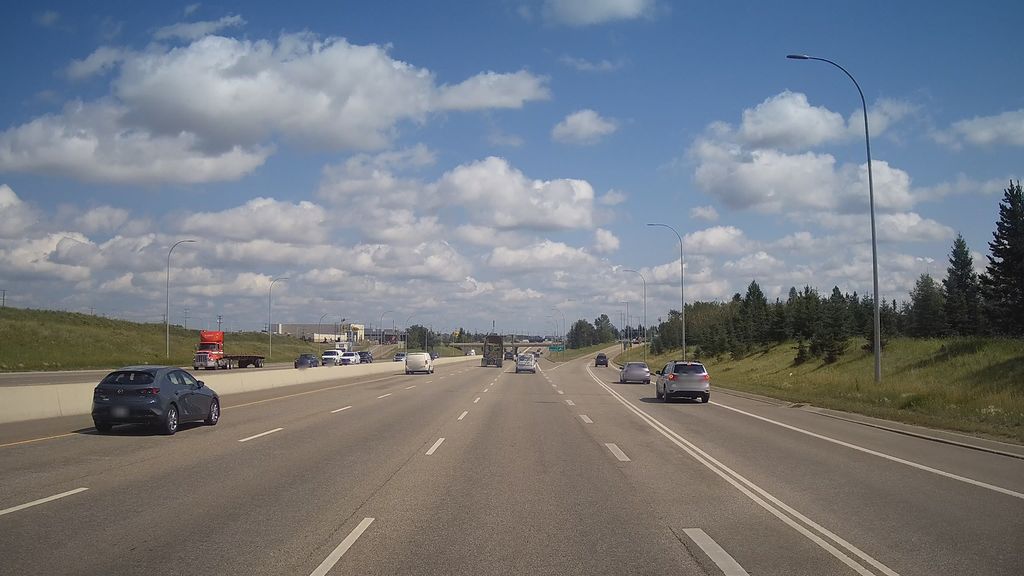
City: edmonton